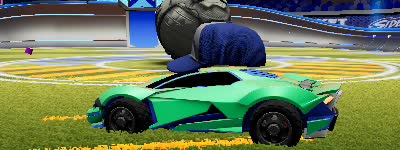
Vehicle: werewolf